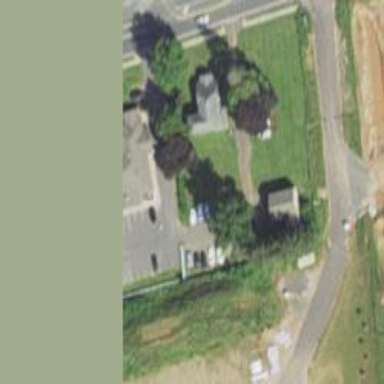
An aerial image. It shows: Veterinary facility.